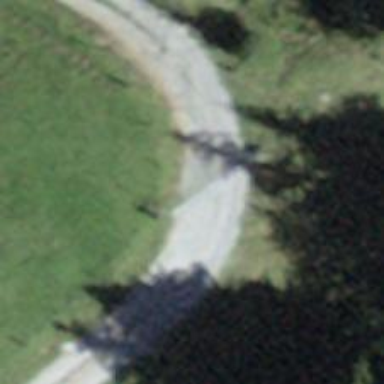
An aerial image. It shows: Kissing gate.